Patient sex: M
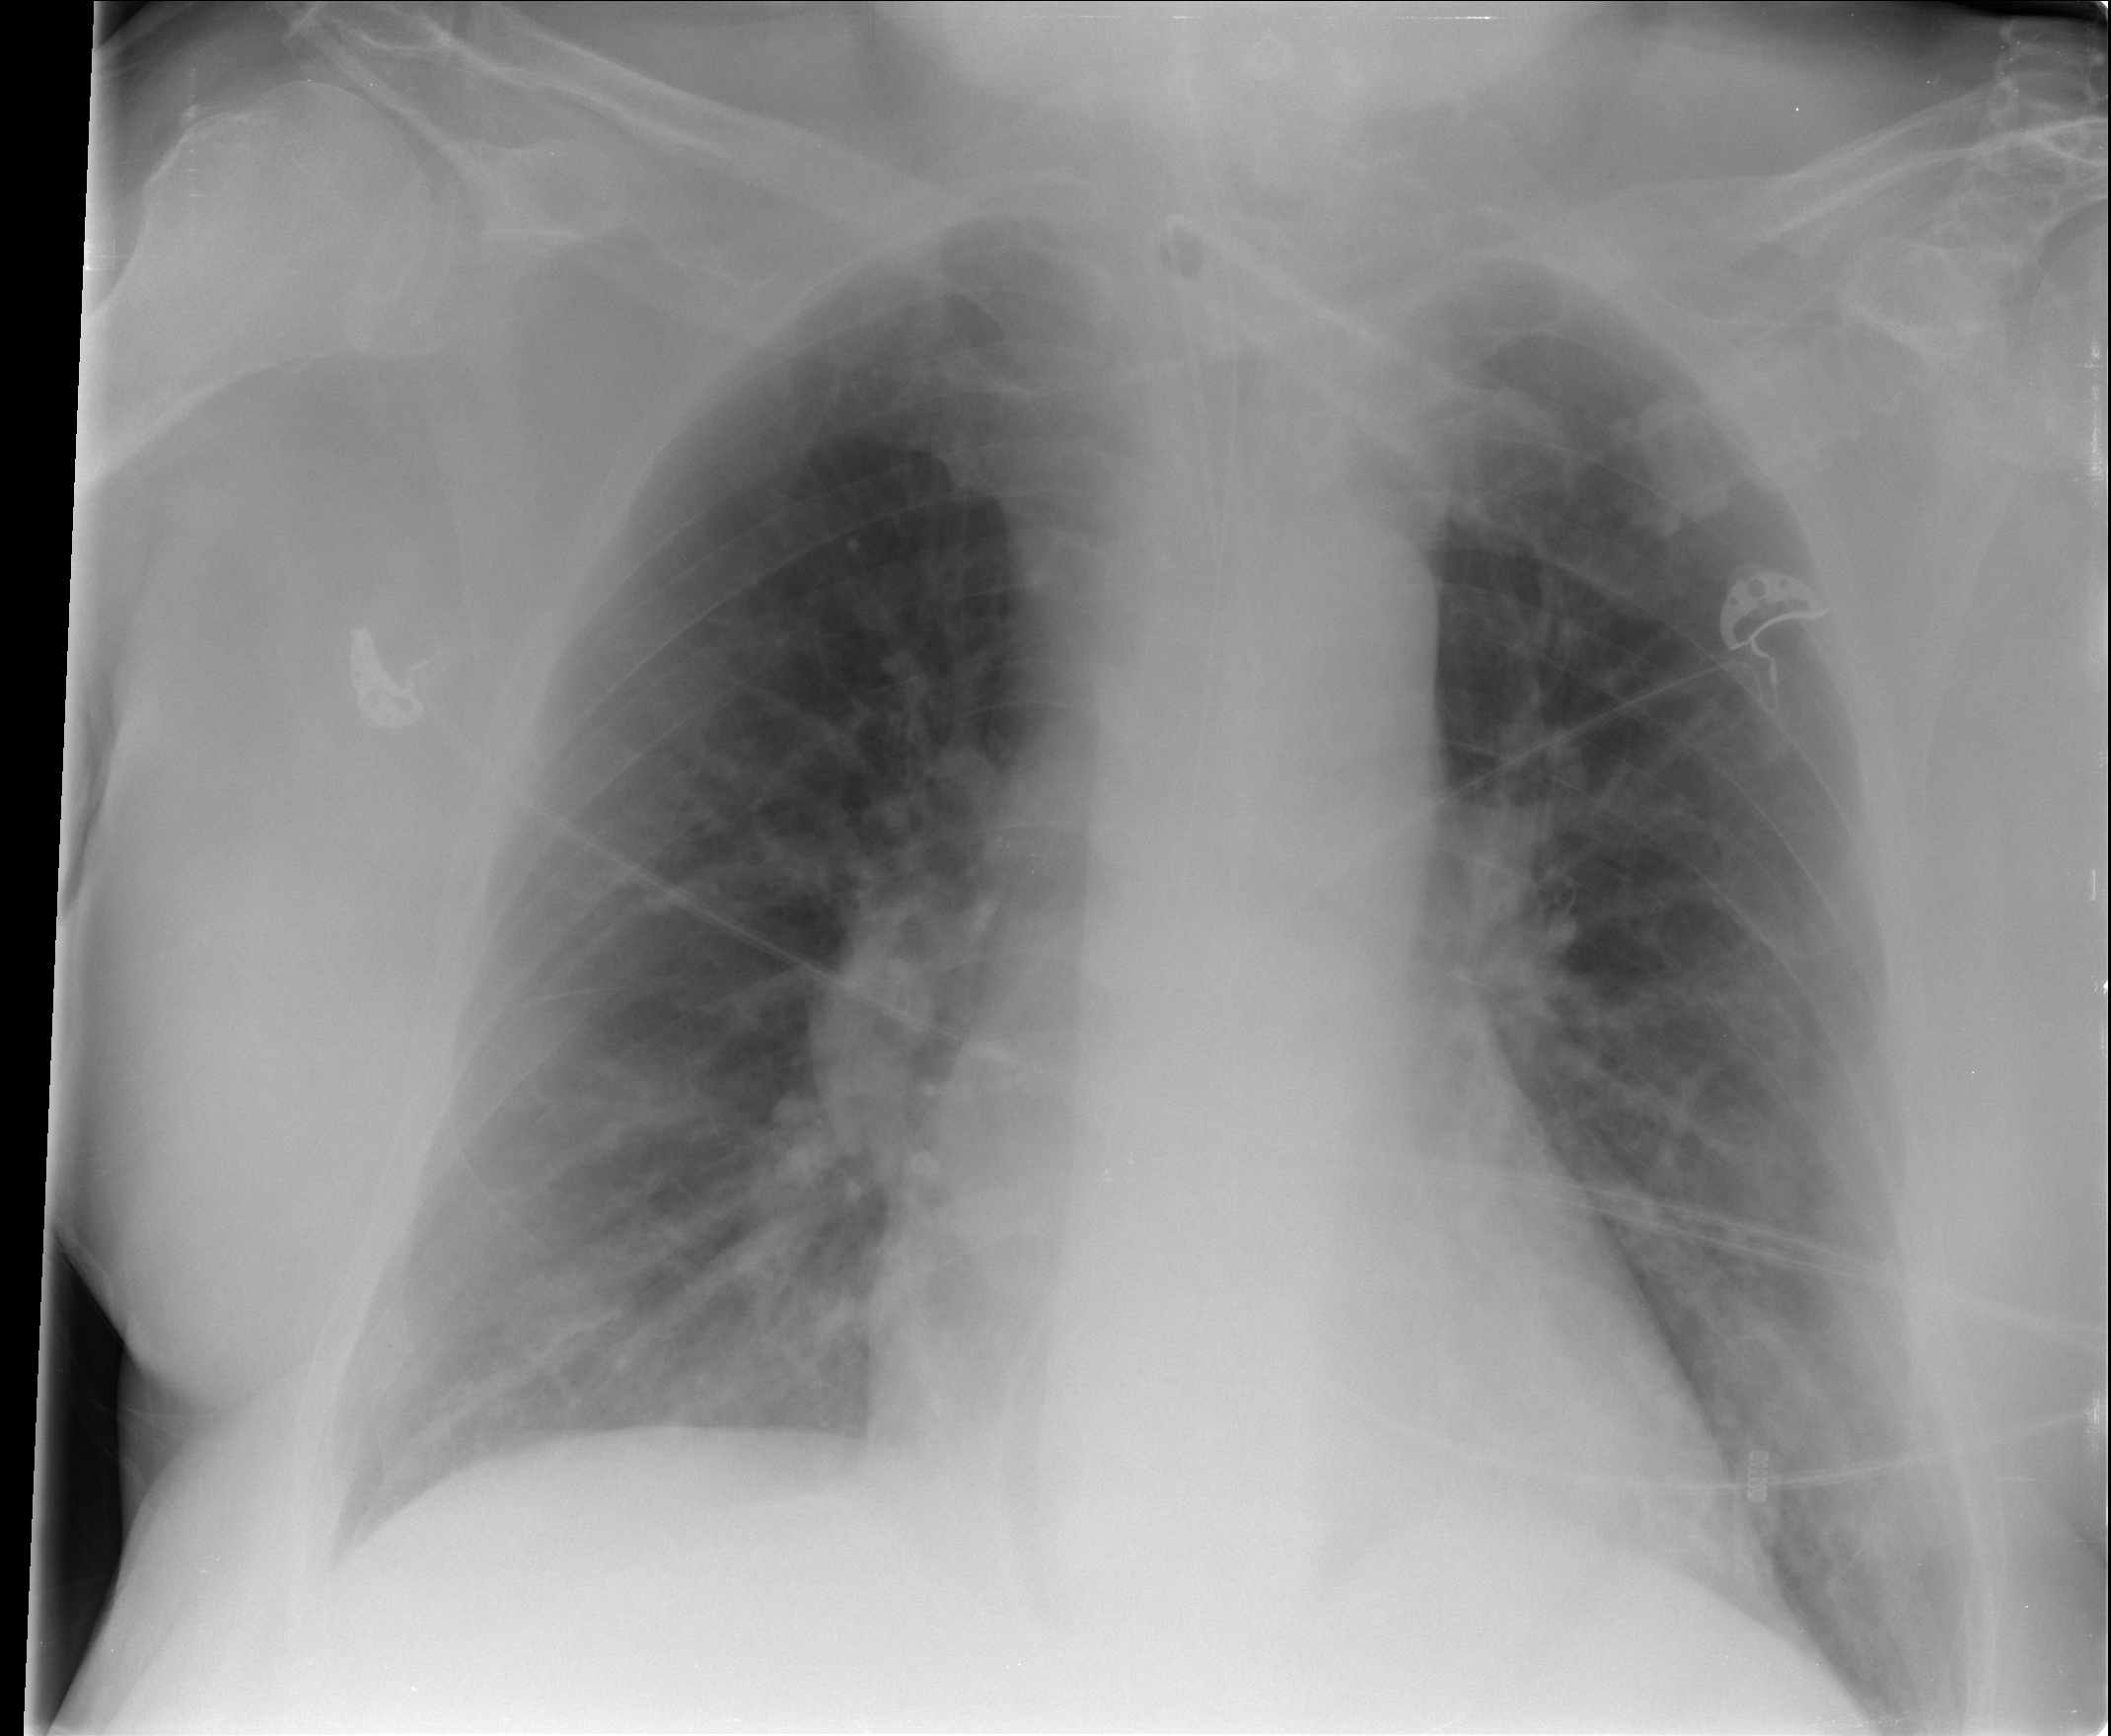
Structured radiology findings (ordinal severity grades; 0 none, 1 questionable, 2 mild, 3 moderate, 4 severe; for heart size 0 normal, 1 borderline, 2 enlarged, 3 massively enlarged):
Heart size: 0
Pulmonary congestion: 0
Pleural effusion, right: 0
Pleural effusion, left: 0
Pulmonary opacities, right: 0
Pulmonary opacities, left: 0
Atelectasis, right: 1
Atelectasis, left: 1